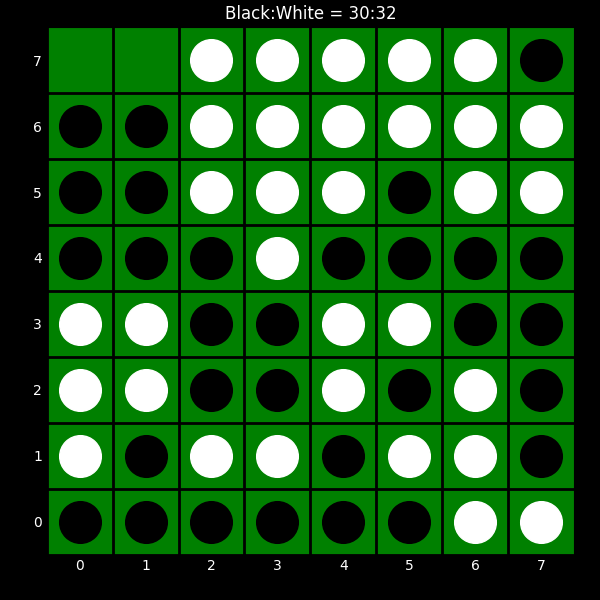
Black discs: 30
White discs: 32